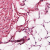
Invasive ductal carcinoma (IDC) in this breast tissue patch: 0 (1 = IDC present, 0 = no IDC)